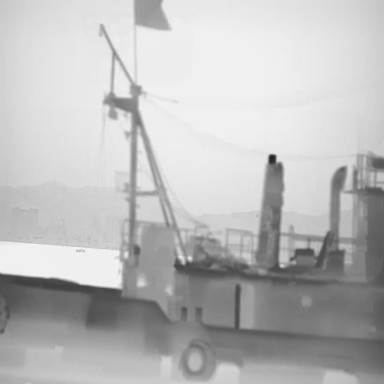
There are two bulk_carriers in the infrared image.